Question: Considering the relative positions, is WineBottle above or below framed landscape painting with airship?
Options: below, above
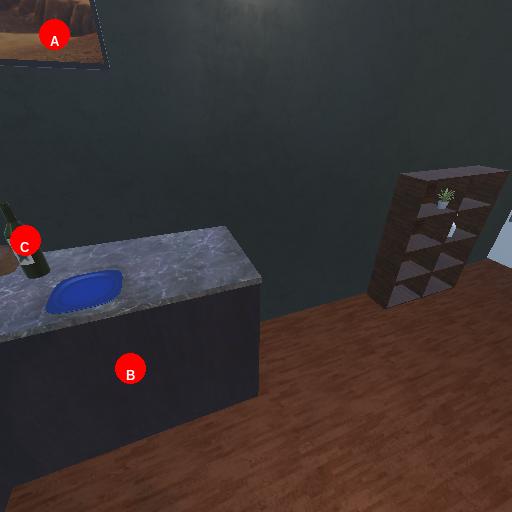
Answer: below